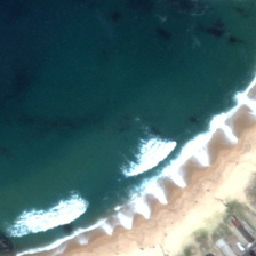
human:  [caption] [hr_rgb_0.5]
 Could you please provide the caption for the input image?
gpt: The yellow ribbon beach is close to the blue ocean and some white waves.

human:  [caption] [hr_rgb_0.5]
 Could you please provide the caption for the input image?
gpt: The yellow ribbon is close to the blue ocean and some white waves.

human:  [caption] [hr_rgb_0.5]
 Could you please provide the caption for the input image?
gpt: The yellow ribbon beach clings to the blue ocean and white waves.

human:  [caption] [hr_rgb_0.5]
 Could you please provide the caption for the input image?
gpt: A yellow ribbon beach, near the blue sea and some white waves.

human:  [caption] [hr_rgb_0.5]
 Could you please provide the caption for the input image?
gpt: The yellow ribbon beach is close to the blue ocean and some white waves.